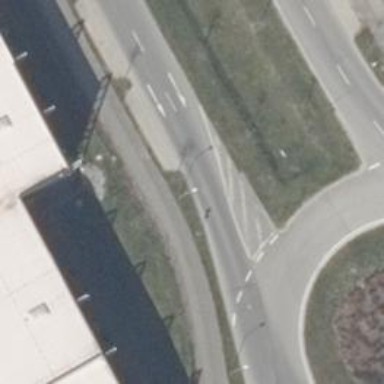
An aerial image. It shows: Asphalt road classified as tertiary.